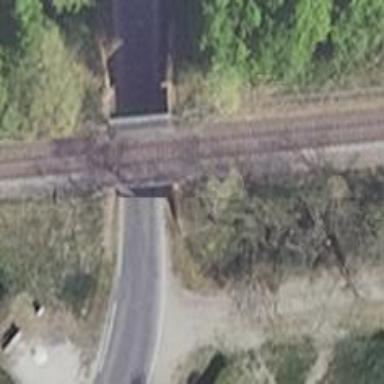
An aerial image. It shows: Bridge over single railway track.